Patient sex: F
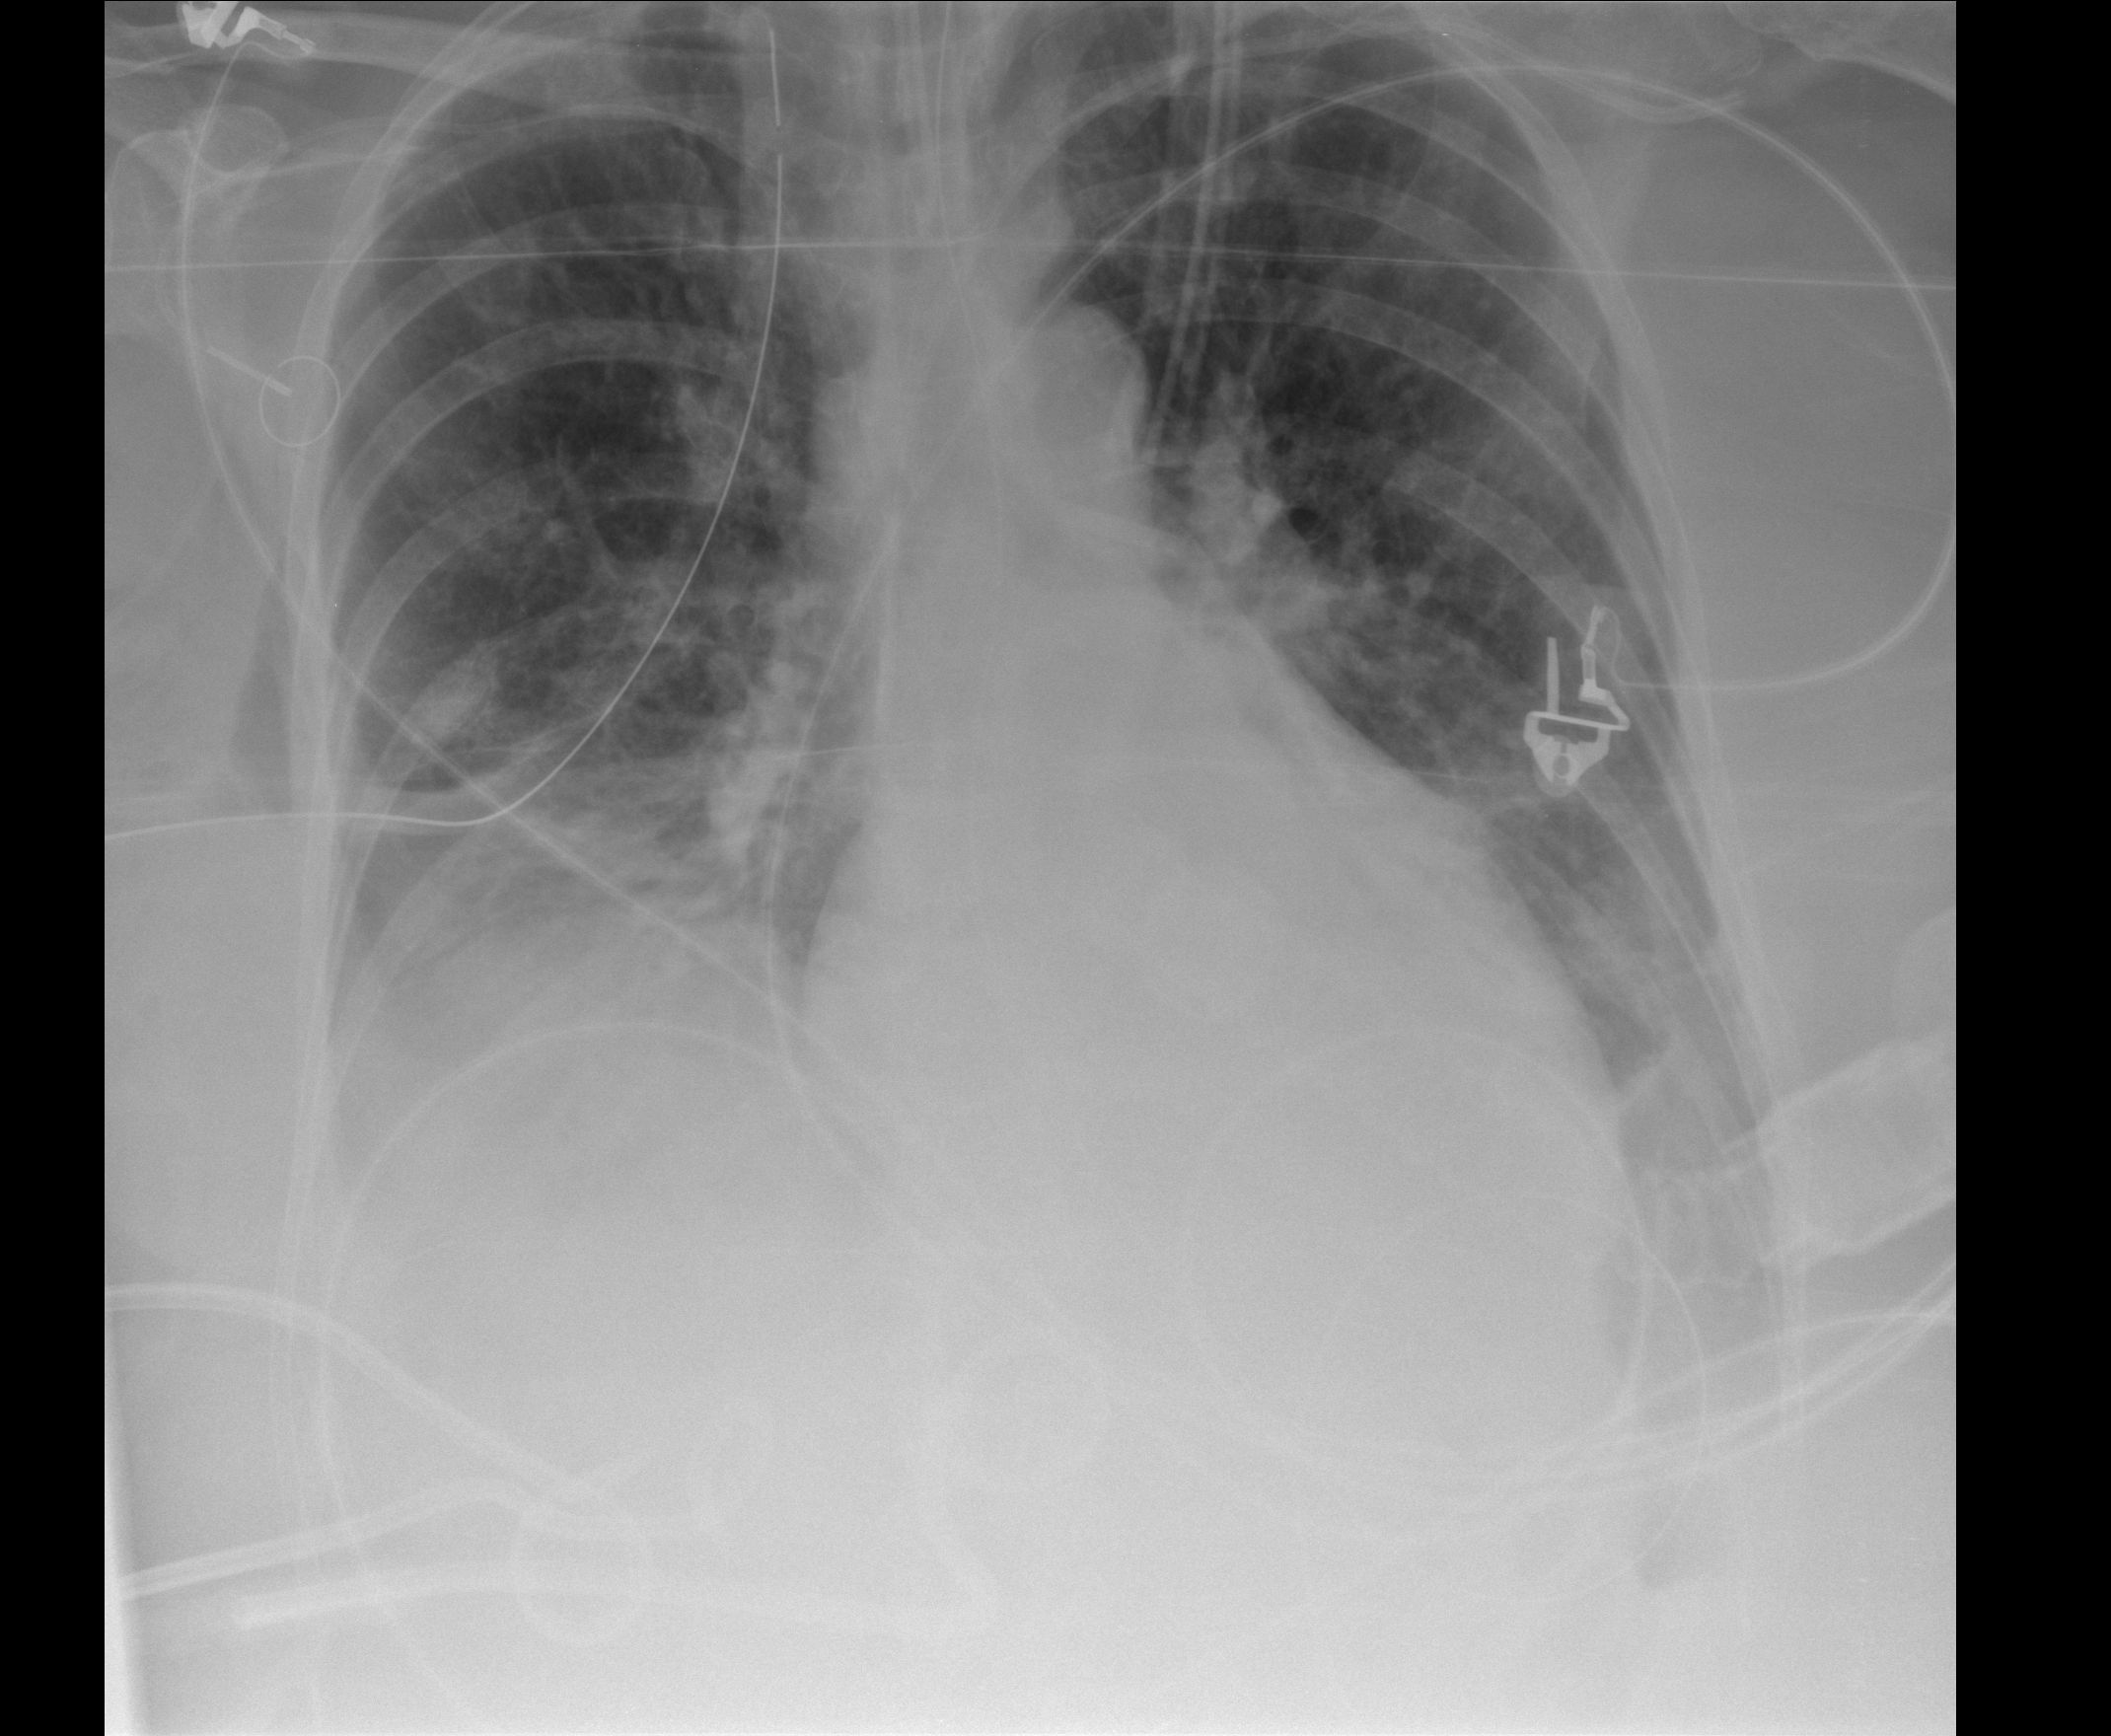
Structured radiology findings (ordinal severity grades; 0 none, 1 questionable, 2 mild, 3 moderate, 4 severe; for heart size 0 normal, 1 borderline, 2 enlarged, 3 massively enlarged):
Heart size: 0
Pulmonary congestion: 2
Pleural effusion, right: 2
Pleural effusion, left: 2
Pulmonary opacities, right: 0
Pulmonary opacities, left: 0
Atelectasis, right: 2
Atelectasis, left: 0